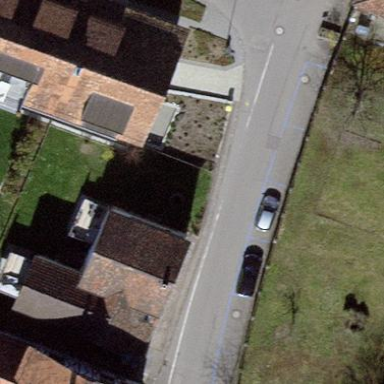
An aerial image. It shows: Parking lane for vehicles.